Question: I have having an issues trying to get knockout to play nicely with requirejs (and judging by the number of posts on here, so is everyone else!). Nothing I have read on here have come across this issue.
Below is my config for require:
'''
requirejs.config({
"baseUrl": "/js",
"paths": {
"Model": "App/Model",
"Development": "App/Development",
"Property": "App/Property",
"codemirror": "vendor/codemirror/codemirror-2.37/lib/codemirror",
"galleria": "vendor/galleria/galleria-1.2.9",
"jquery": "vendor/jquery/jquery-2.0.0",
"jquery-ui": "vendor/jquery-ui/jquery-ui-1.10.2",
"jshint": "vendor/jshint/jshint-1.1.0",
"knockout": "vendor/knockout/knockout-2.2.1",
"signalr": "vendor/signalR/jquery.signalR-1.0.1"
},
"shim": {
"galleria": {
deps: ["jquery"]
},
"jquery-ui": {
deps: ["jquery"]
},
"signalr": ["jquery"],
"/signalr/hubs": {
deps: ["jquery", "signalr"]
},
"Development/ViewModel/CreateDevelopment": {
deps: ["signalr", "knockout"]
},
"knockout": {
deps: ["jquery"],
exports: "knockout"
}
}
});
'''
So this should get all of my dependencies, and indeed it does. Here is the require bit:
'''
require(["Development/ViewModel/CreateDevelopment"], function (CreateDevelopment) {
$.connection.hub.start().done(function() {
if (CreateDevelopment !== undefined && CreateDevelopment !== null) {
var createDevelopment = new CreateDevelopment();
createDevelopment.init();
}
});
})
'''
I will probably need to bring in the singalr jquery bit but thats not where I am having an issue.
When I define my module I keep getting the following error:
'''
Uncaught Error: Pass a function that returns the value of the ko.computed (Line 44)
'''
Here is my module
'''
define(["Model/developmentType", "knockout", "signalr", "/signalr/hubs"], function (developmentType, ko)
'''
Now if I use console.log(ko) I can see everything in the library so I cannot understand why I keep getting this error.
The order in which require is getting the libraries is as follows:
- - - - - - - - HubsUncaught Error: Pass a function that returns the value of the ko.computed
Call Stack:

Any help with this will be greatly received!
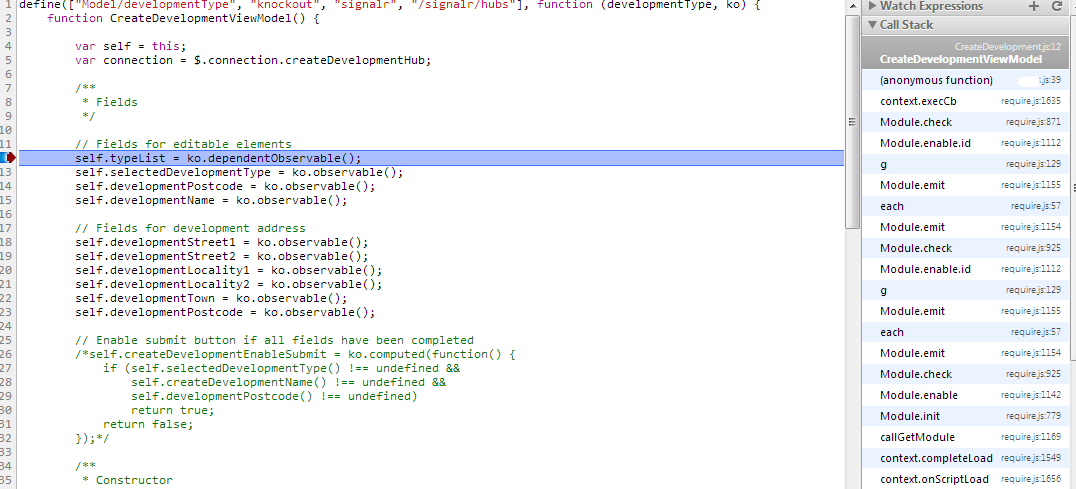
Answer: Since Knockout 2.0, dependent observables are called computed observables. So:
'''
self.typeList = ko.dependentObservable();
'''
Should be replaced with:
'''
self.typeList = ko.computed(function(){
// Compute value here...
return value;
});
'''